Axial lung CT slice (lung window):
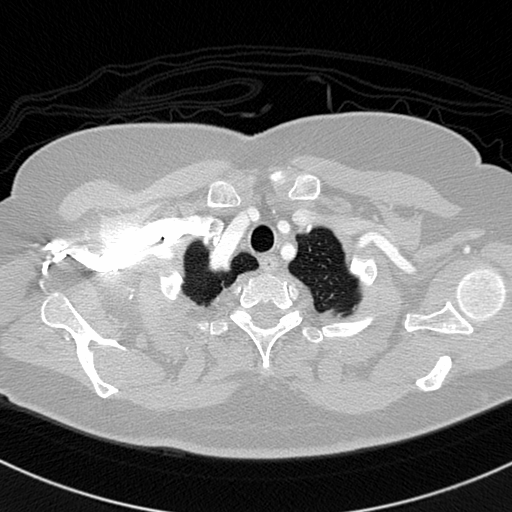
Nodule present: no